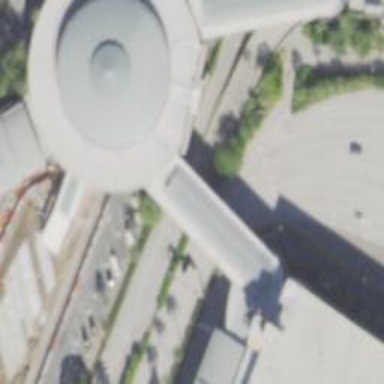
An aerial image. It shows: Building with dome-shaped roof.